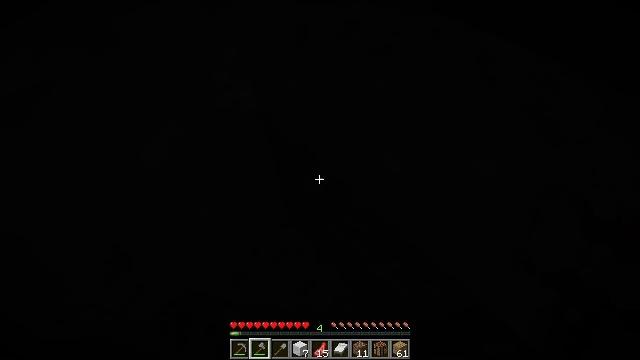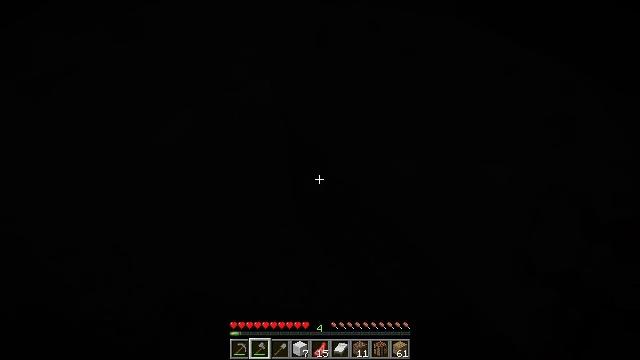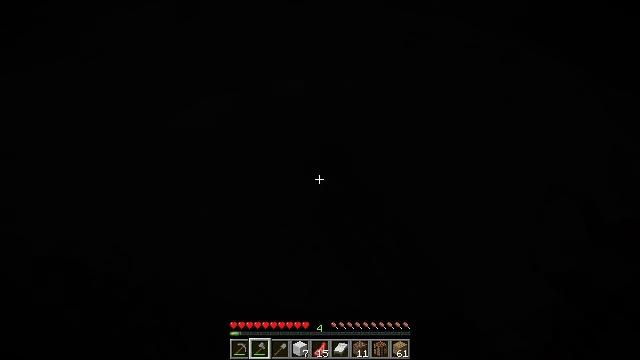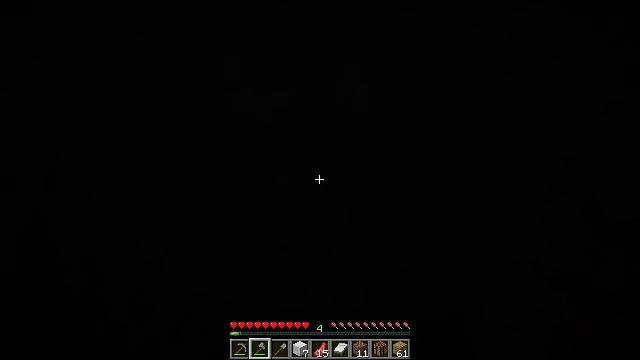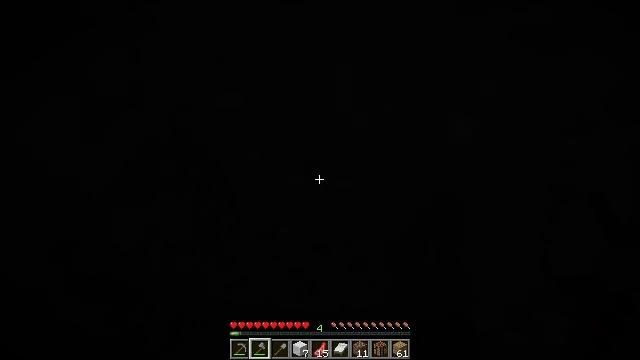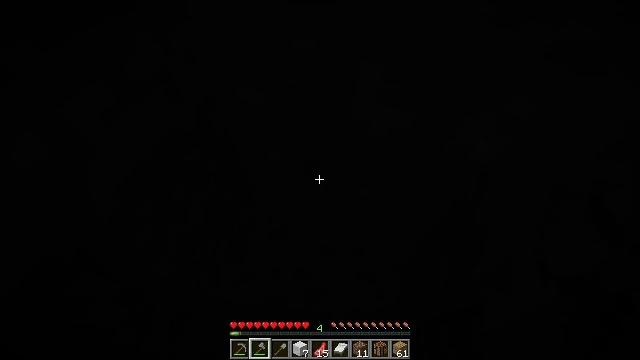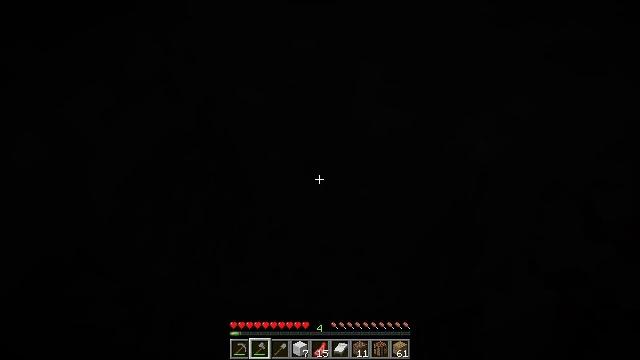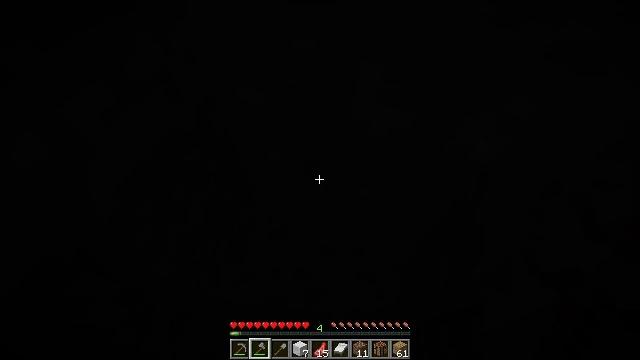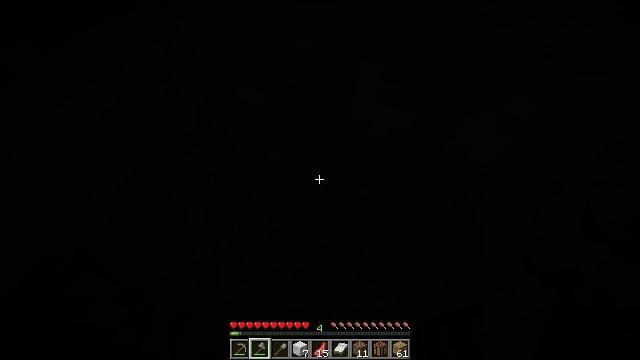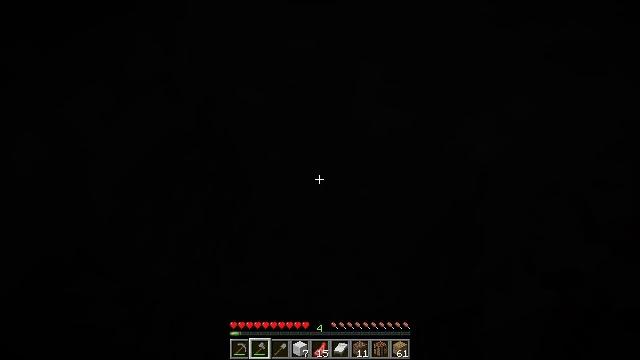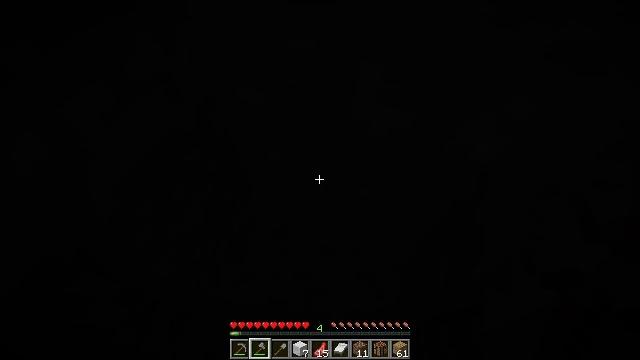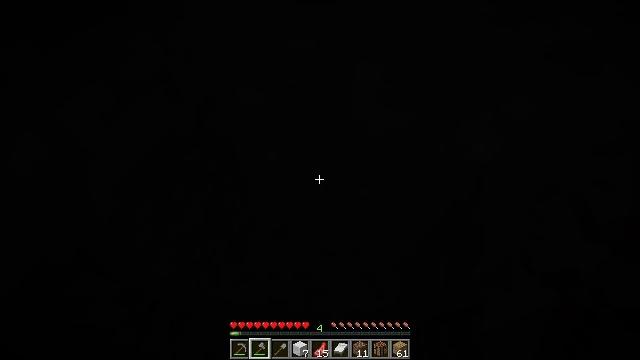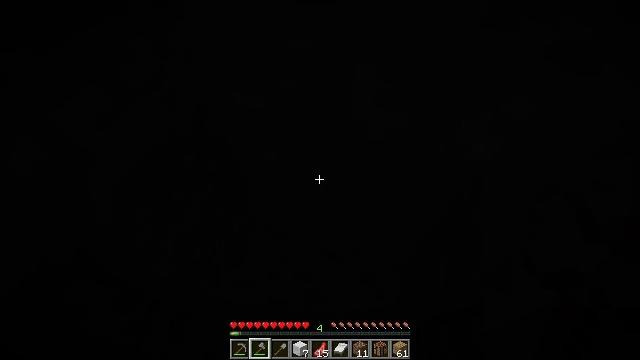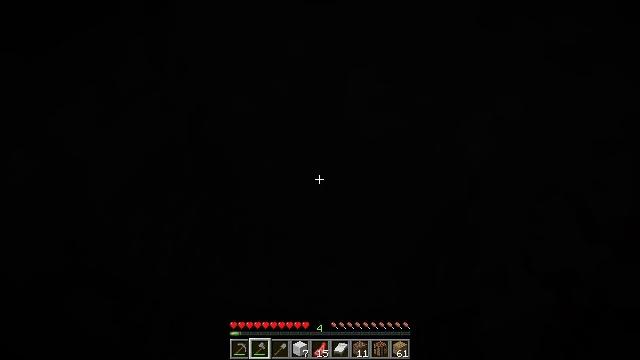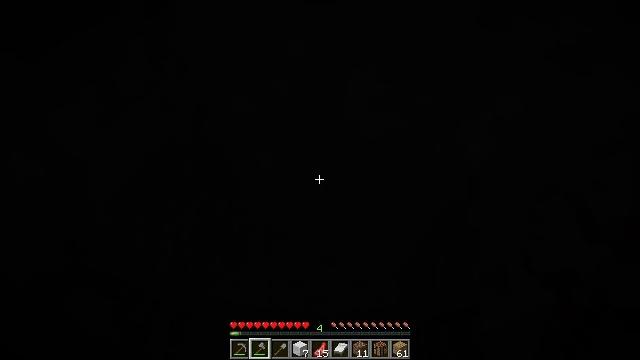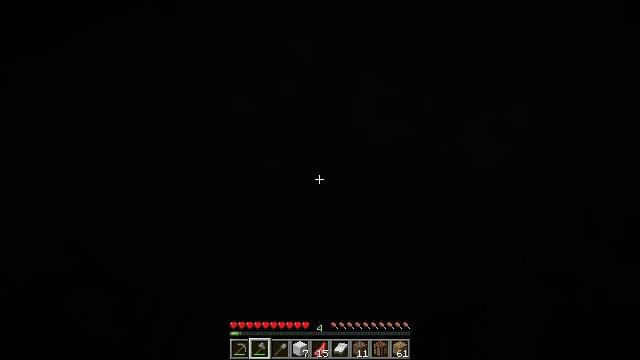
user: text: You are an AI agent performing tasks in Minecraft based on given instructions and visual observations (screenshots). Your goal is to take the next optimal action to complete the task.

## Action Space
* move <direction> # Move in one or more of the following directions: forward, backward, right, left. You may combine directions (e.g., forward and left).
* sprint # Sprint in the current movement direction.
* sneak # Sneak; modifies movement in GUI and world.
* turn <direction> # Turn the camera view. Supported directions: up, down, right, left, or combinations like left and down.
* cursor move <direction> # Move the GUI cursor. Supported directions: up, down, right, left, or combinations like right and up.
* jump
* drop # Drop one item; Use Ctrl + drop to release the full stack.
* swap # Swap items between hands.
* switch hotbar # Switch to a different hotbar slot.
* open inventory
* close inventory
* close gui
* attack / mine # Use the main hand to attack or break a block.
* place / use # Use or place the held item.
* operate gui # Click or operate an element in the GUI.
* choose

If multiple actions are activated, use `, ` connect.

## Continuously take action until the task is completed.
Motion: motion action
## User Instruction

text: Collect gravel for your inventory.
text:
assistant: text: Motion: turn left
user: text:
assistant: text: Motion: turn left
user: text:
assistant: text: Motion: turn left and up
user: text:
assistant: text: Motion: turn left and up
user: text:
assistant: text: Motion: turn left
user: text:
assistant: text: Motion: no_op
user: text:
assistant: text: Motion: no_op
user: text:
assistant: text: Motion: no_op
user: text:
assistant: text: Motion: no_op
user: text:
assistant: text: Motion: no_op
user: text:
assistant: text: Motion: no_op
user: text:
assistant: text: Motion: no_op
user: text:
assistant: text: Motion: turn right
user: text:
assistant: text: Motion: no_op
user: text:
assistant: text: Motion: turn left
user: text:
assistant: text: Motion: turn left and up
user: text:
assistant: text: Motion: turn left and up
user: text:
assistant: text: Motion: no_op
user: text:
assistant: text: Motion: turn left
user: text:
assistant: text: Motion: no_op
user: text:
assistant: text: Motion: no_op
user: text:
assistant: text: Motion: no_op
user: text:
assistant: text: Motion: turn right
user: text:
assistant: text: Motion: turn right
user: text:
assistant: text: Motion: turn right
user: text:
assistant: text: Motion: no_op
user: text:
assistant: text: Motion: no_op
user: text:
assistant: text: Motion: no_op
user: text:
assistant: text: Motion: no_op
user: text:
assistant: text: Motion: no_op